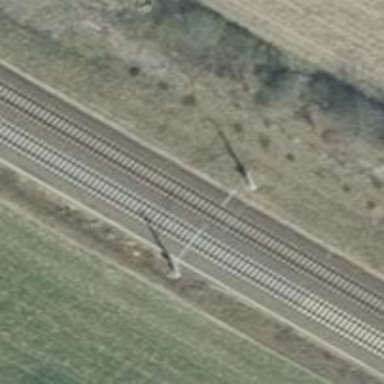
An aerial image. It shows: Milestone along the railway with catenary mast.